Question: What is the value of this measurement?
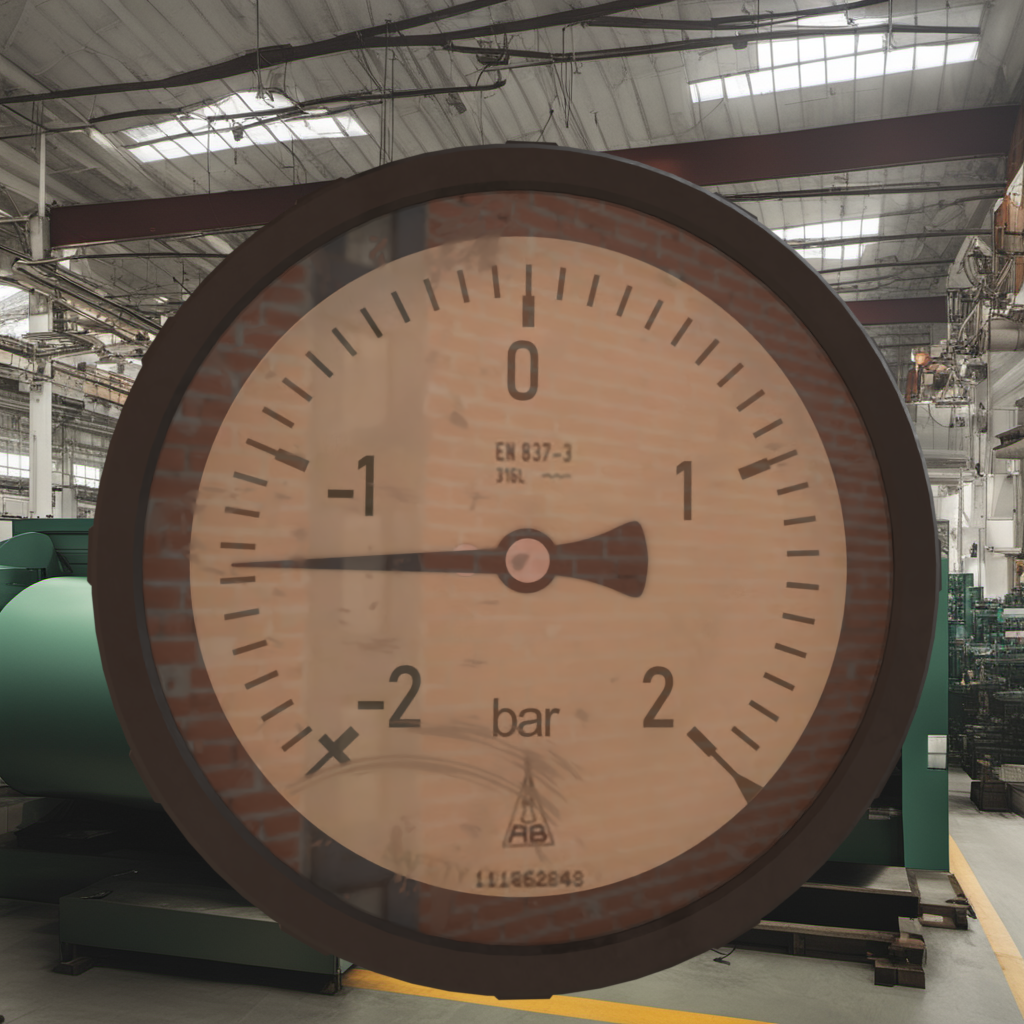
Answer: The result is -1.42
Question: What is the reading range of the measurement in the image?
Answer: The range is from -2 to 2
Question: What is the minimum and maximum value range of the measurement in the image?
Answer: The minimum value is -2 and the maximum value is 2